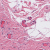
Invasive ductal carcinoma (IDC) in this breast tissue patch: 0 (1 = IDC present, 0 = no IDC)